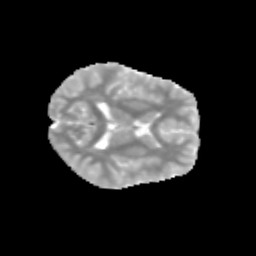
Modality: MD
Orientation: axial
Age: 11
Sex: male
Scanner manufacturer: siemens
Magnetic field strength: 3 T
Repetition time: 3.8 s
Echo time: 0.07 s